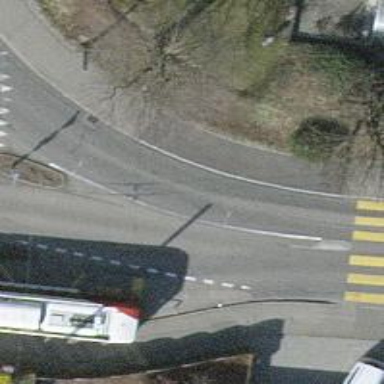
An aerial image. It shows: Bus stop for trolleybuses with designated stop position for public transport.